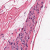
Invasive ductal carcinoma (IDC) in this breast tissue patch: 0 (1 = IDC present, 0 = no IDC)